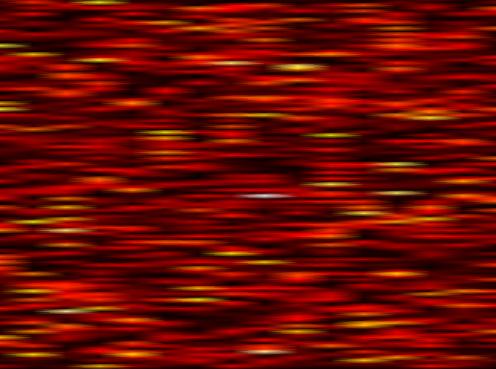
Label: WOLA